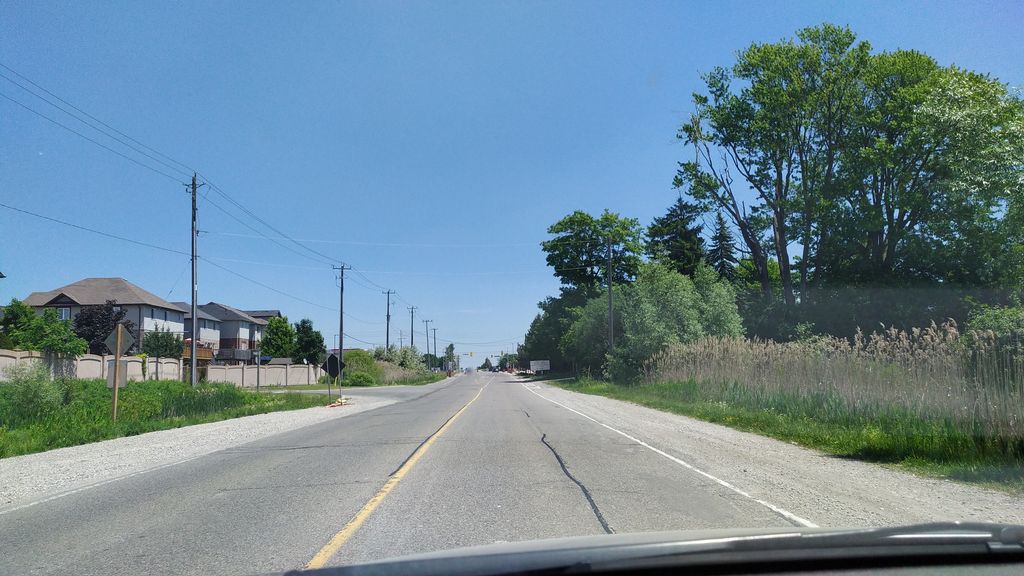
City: kitchener-waterloo